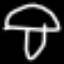
Label: mushroom